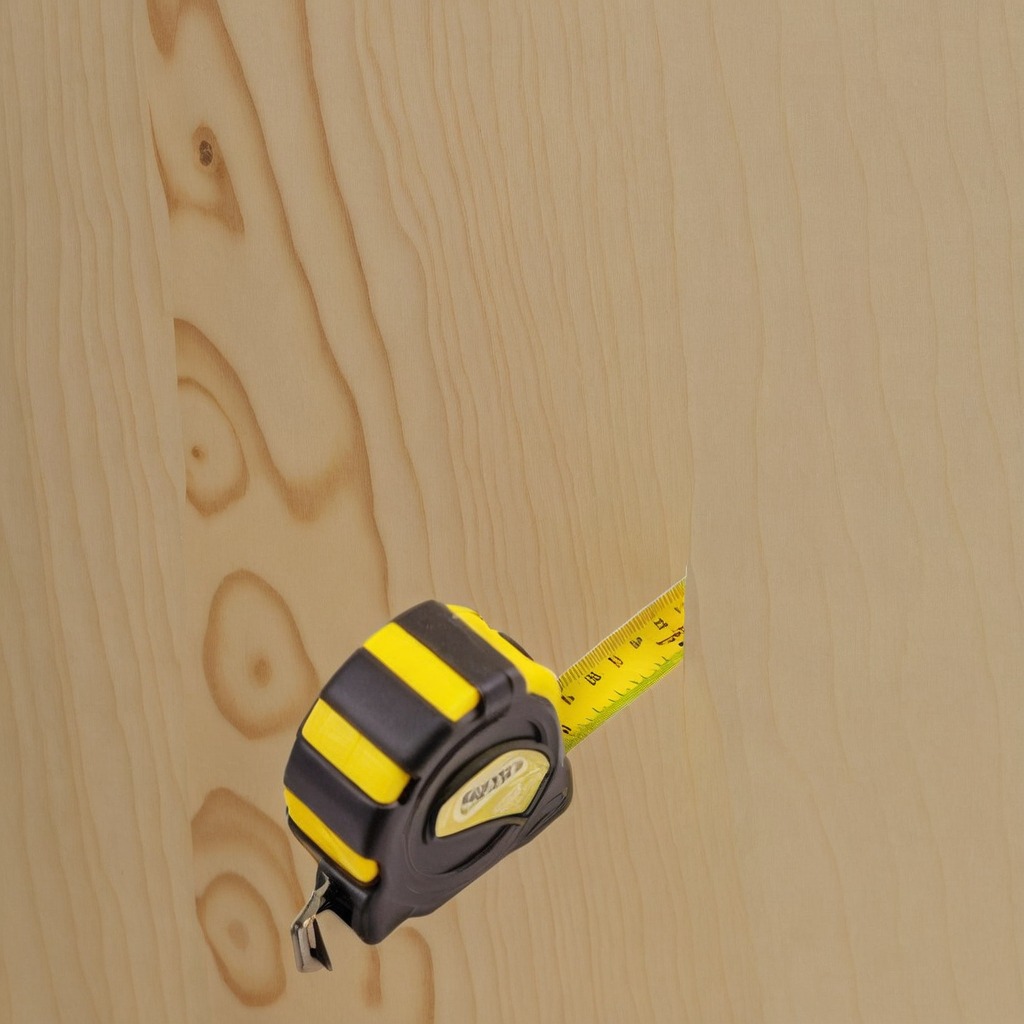
A measuring tape lies on the plywood surface in a paint workshop lit by afternoon window light.